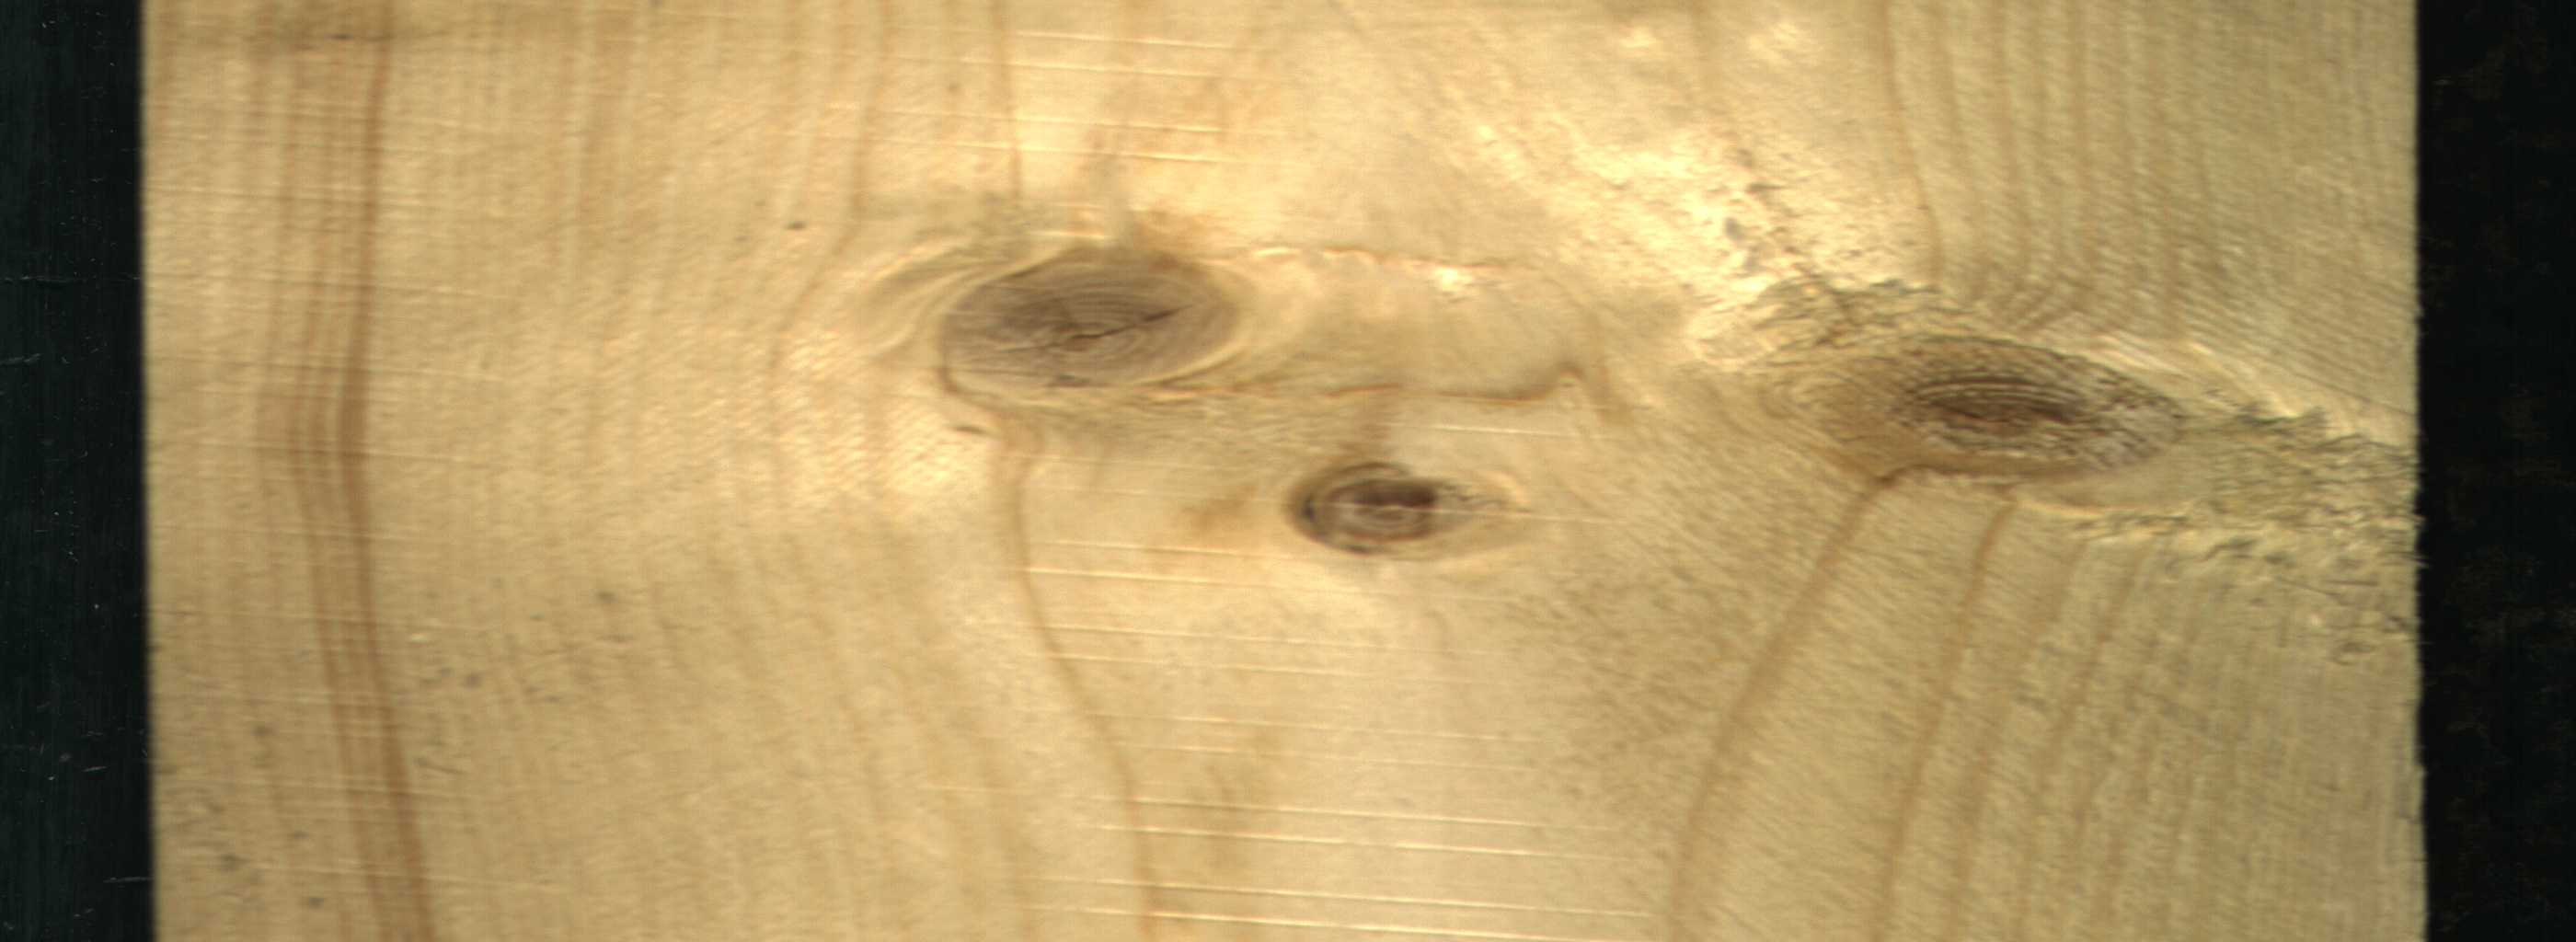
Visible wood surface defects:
Live_Knot
Live_Knot
Live_Knot